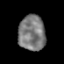
Tissue: prostate
Cell type: T cells
Senescence score: 0.3052
Nuclear area (px): 931
Mean DAPI intensity: 122.337